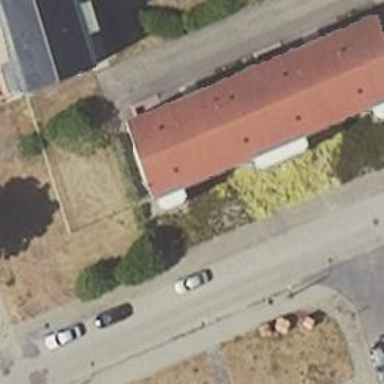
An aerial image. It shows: Image showing building with apartments.